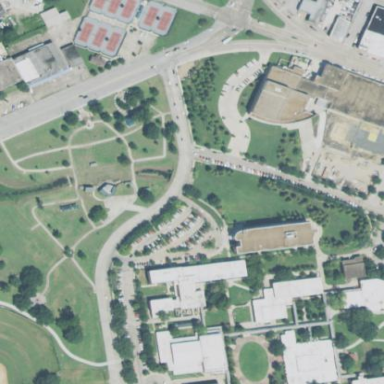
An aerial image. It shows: College or university.